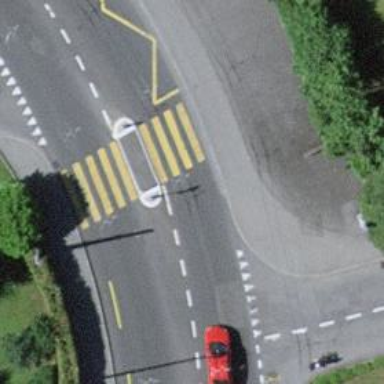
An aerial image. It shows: Kerb barrier.